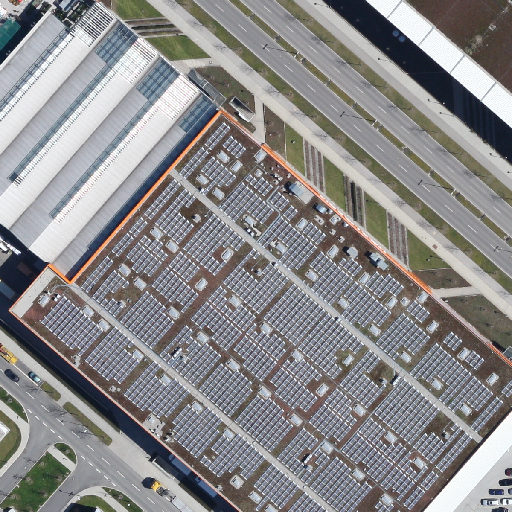
Referring expression: road